Field crop: tomato
Growth stage: 1
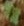
Species: solanum